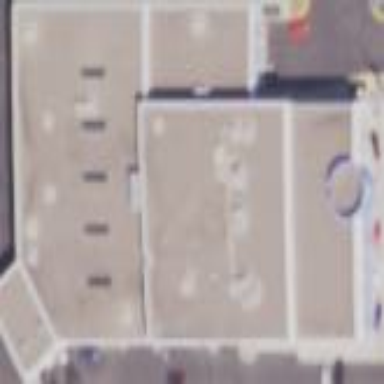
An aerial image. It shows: Commercial building housing car shop.